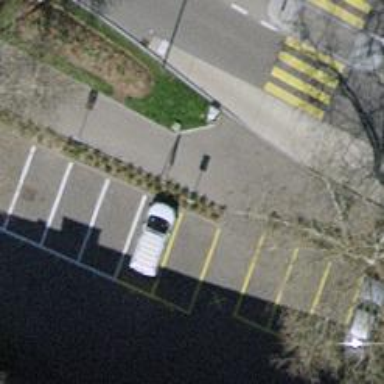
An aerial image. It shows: Sidewalk along the footway.